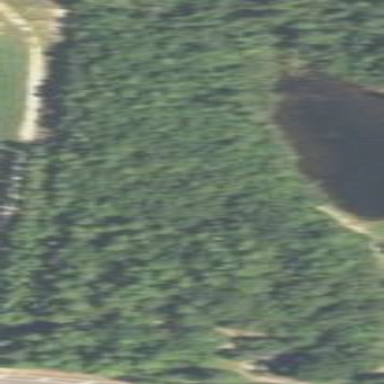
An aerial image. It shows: Woodland with needle-leaved trees.